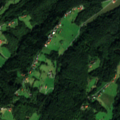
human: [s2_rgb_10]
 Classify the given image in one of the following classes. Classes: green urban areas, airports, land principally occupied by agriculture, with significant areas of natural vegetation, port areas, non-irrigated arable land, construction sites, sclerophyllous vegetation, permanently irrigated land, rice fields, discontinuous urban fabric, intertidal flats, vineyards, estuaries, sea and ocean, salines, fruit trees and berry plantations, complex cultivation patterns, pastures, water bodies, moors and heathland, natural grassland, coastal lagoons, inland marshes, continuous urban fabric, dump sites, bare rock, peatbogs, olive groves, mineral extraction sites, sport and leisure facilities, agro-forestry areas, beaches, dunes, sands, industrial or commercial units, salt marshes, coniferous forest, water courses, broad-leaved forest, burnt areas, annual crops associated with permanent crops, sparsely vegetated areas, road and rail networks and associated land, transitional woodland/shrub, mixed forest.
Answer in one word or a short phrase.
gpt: discontinuous urban fabric, land principally occupied by agriculture, with significant areas of natural vegetation, broad-leaved forest